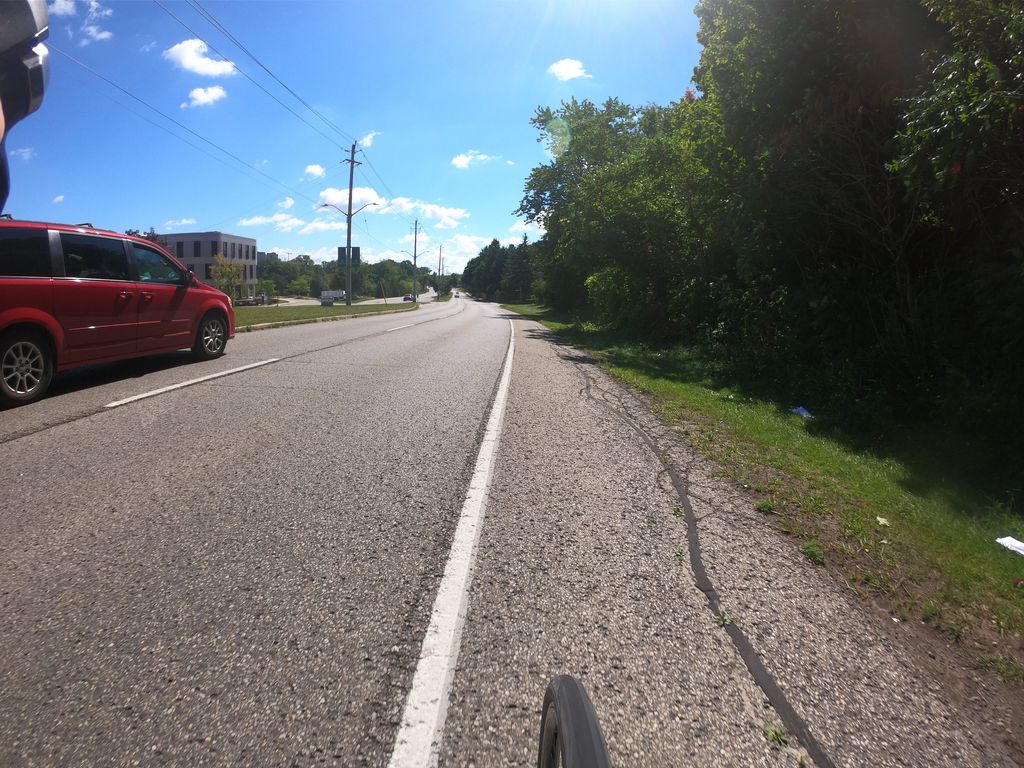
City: kitchener-waterloo